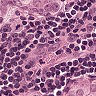
Metastatic tissue present: yes